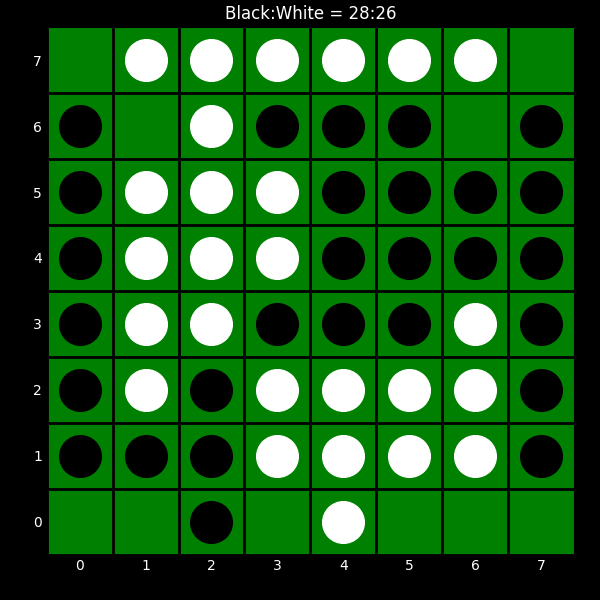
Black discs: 28
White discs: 26